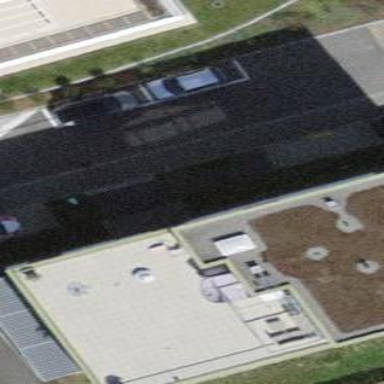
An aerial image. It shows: Building.